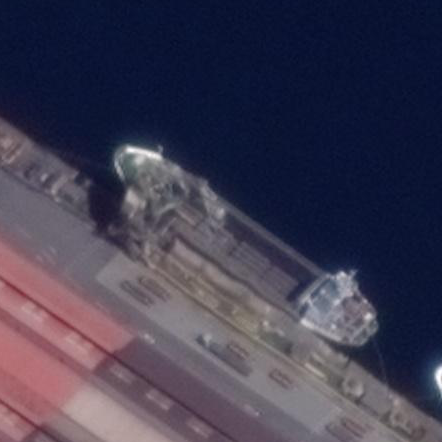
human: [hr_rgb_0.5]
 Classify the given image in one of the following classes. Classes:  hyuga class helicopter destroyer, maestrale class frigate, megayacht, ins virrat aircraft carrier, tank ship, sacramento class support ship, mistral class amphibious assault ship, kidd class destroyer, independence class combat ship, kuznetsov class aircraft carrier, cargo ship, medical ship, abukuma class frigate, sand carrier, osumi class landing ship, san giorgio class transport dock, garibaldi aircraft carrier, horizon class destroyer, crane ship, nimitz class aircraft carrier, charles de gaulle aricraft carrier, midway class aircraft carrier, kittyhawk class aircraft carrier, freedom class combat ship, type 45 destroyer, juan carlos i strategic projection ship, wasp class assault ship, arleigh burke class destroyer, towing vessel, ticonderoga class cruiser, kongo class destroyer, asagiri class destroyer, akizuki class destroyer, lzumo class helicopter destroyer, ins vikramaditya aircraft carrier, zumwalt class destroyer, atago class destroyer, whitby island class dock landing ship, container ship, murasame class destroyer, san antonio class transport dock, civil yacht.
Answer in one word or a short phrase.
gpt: Cargo ship